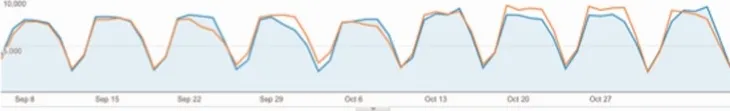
TAIR historical and recent usage trends. (B) Close up snapshot comparing pre- and post-subscription usage. Google Analytics dashboard showing the number of sessions and page views over an 8-week period from September to November 2015 and an equivalent period in 2013. Dates were adjusted to include the same number of weekday and weekend days for each period. Similar to the year-by-year comparison in panel A, the number of sessions (dark blue) shows a slight decrease while the number of page views shows an increase (dark orange).
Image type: radiology (spect)